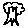
Label: tree